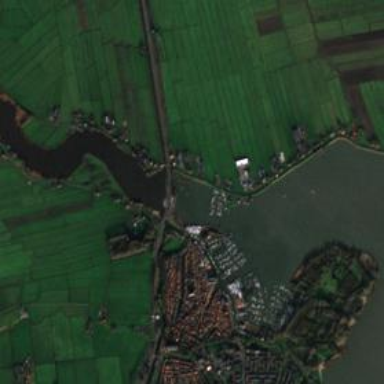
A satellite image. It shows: Canal.